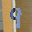
Label: 9